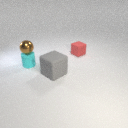
small brown metal sphere above small cyan rubber cylinder